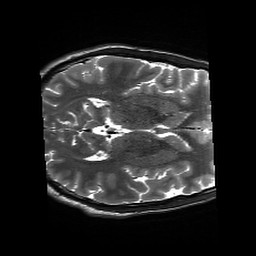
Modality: T2w
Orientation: axial
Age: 21
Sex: male